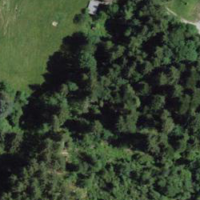
EUNIS habitat code: 44
Species observed at this site:
Aquila chrysaetos